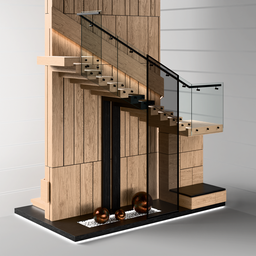
Label: architecture